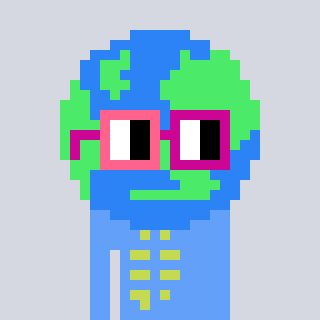
a pixel art character with square pink and red glasses, a earth-shaped head and a blue-colored body on a cool background